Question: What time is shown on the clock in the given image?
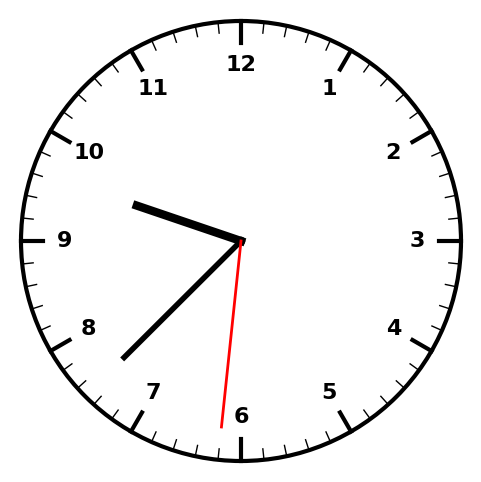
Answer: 09:37:31